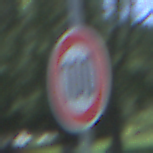
Verkehrszeichen: Geschwindigkeit100
Umgebung: Outdoor, Nature
Tageszeit: Midday
Wetter: Clear
Licht: Natural
Jahreszeit: Summer
Kontrast: HighContrast